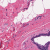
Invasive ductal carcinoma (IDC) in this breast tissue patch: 0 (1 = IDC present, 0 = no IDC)